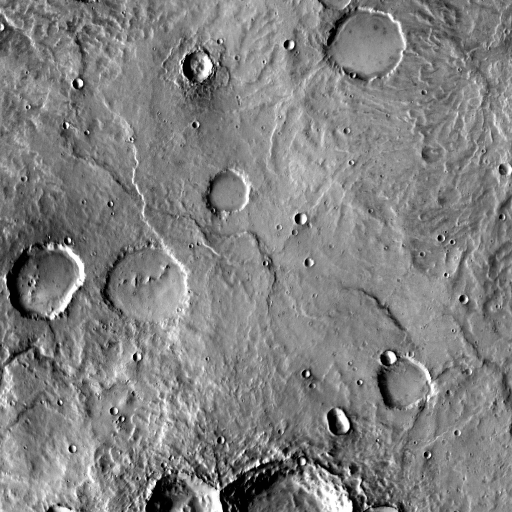
Crater classes present: Background, Other, Layered, Buried, Secondary